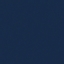
Label: SeaLake